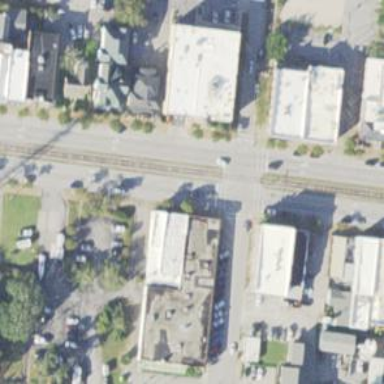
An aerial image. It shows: Railway crossing.